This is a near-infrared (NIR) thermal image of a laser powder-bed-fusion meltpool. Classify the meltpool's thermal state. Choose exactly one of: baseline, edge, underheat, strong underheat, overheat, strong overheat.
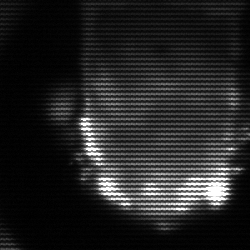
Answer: baseline